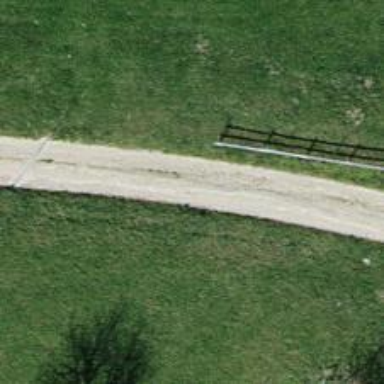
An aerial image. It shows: Track with grade2 tracktype.